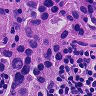
Metastatic tissue present: yes